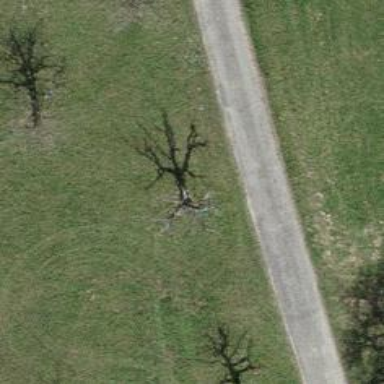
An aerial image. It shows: Deciduous tree with mixed leaf types.